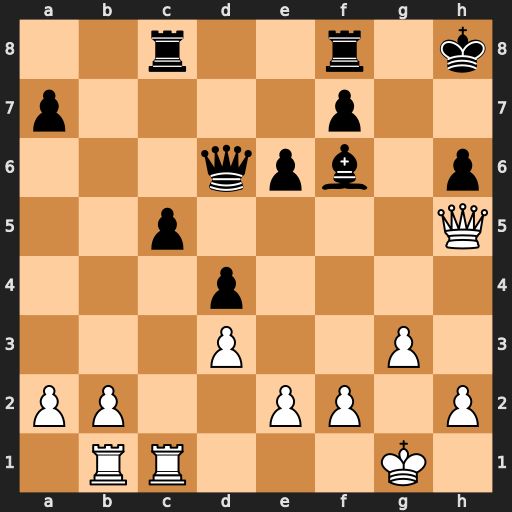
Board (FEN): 2r2r1k/p4p2/3qpb1p/2p4Q/3p4/3P2P1/PP2PP1P/1RR3K1
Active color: w
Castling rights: -
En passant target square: -
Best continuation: Qxh6+ Kg8 Qxf6